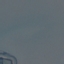
Land use / land cover class: SeaLake